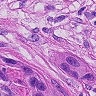
Metastatic tissue present: yes